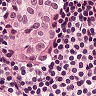
Metastatic tissue present: yes